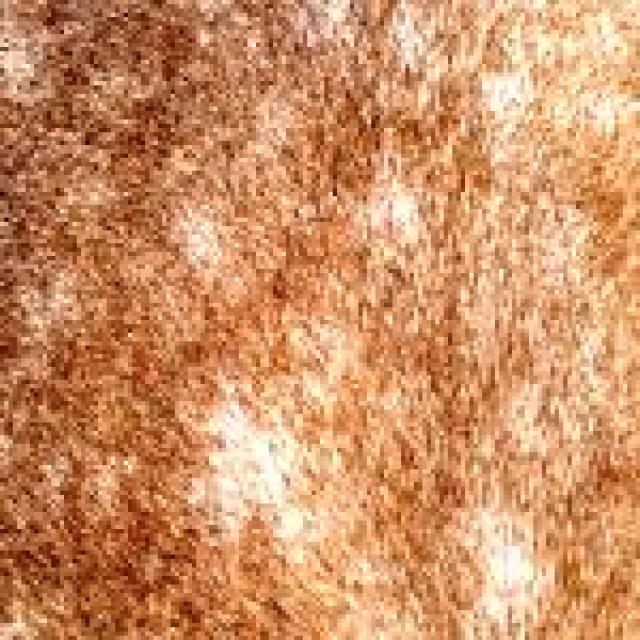
Healthy canine skin — no visible lesions, inflammation, or abnormalities. The skin and coat appear normal.